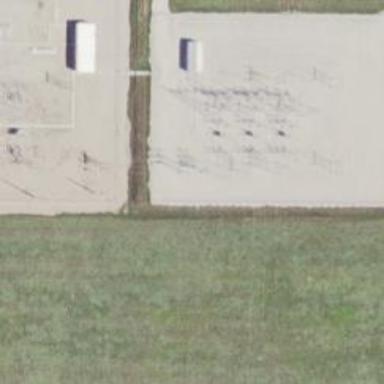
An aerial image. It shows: Switch for power supply.